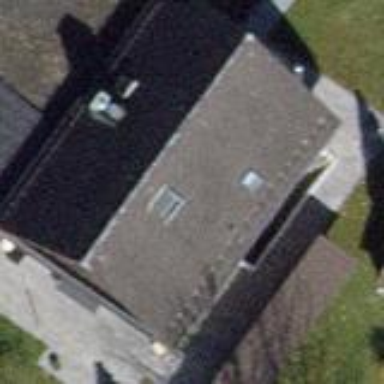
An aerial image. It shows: Building with tiled roof.